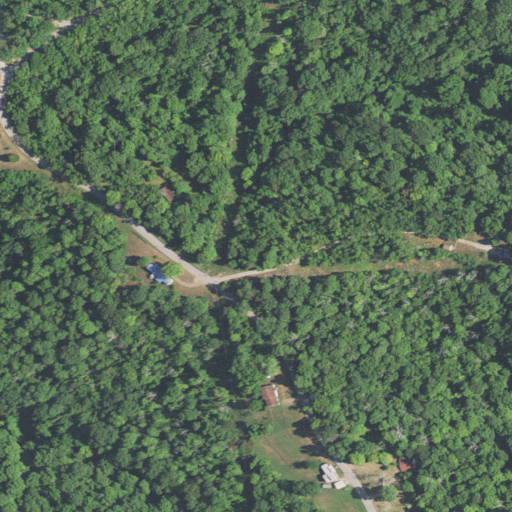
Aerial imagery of ridge(s) in West Virginia named Redmond Ridge containing deciduous forest, open development, and low intensity development